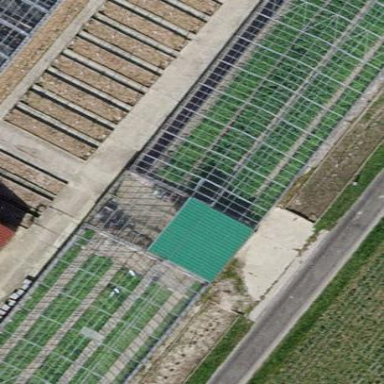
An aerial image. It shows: Greenhouse.